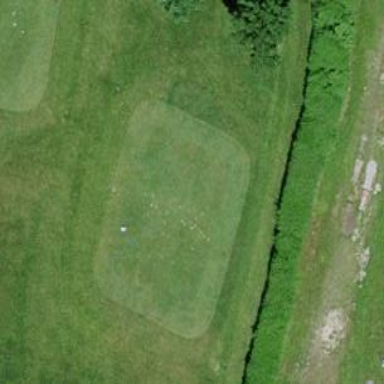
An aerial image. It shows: Grass area designated as golf tee.